Question: I have the following class diagrams taken from a book

In Figure 6.4 there is a plain line between part and purchase order
line item. Whereas in figure 6.11 there is an arrow from
purchase order line item to part
What's the difference between these two ?
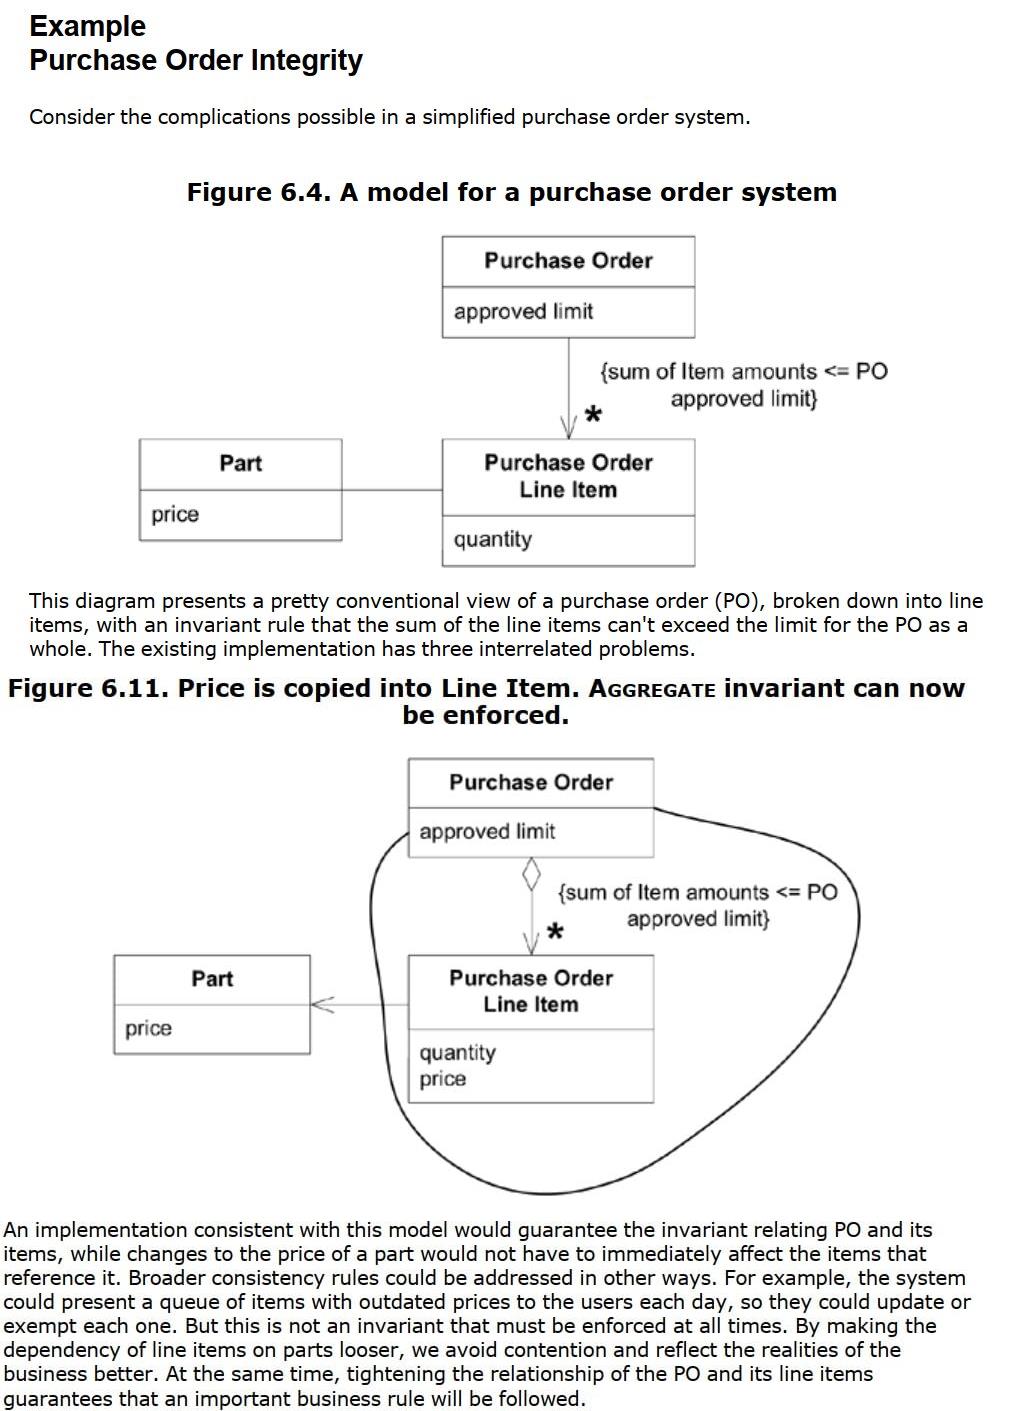
Answer: > In Figure 6.4 there is a plain line between part and purchase order
line item
in this figure the relation is (probably) navigable in the two directions, that means and reference/know each other
Typically the class has an attribute of type , and the class has an attribute of type (the multiplicities are not indicated, let say they are both 1 else they are collection of).
This is the case E-F in figure 11.29 page 205 of <URL>
> in figure 6.11 there is an arrow from purchase order line item to part
In this diagram the relation is navigable in only one direction, reference/know the but does not know/reference the knowing/referencing it
Typically the class has an attribute of type , but the class does not have an attribute of type (the multiplicities are not indicated, let say they are both 1 else they are collection of).
This is the case I-J in figure 11.29 page 205 of <URL>